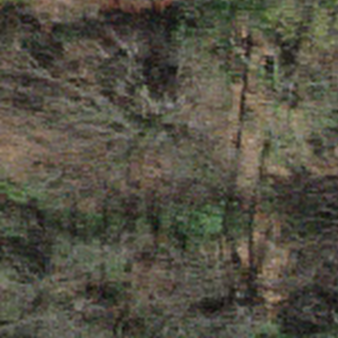
Label: other